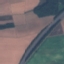
Land use / land cover: Highway